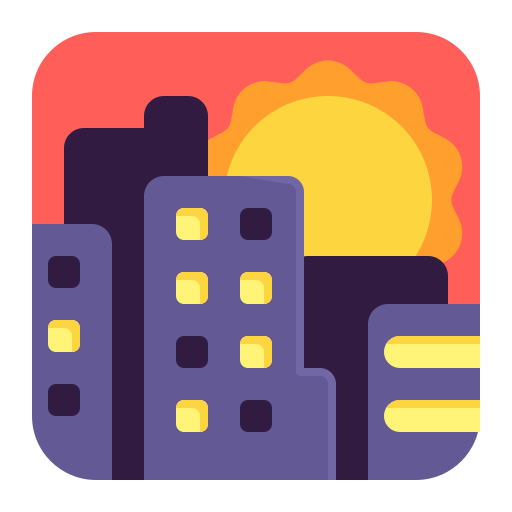
sunset flat